Question: I'm working on a project in C# by implementing a <URL>.Now I'm having problems and I sent a mail with this image to both writer but no one is replying

Any Suggestion of digest algorithm to calculate threshold?
and also having difficult in understanding mapping function of research paper.
<URL> and I think both are same with just a little bit of changing..
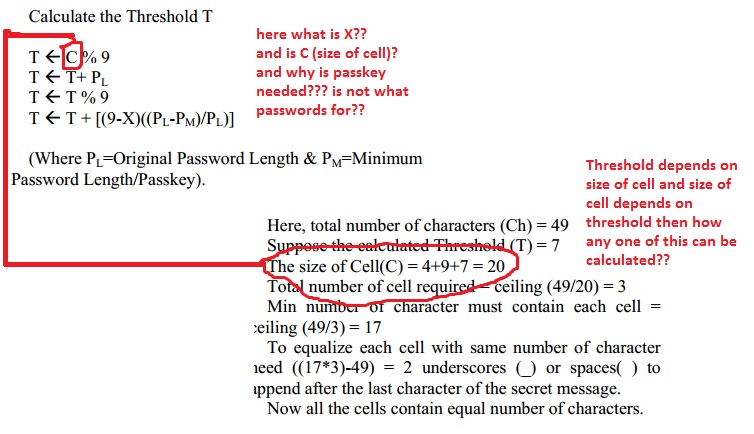
Answer: That's an unfortunate situation you're in. Both papers lack clarity and all the relevant information to fully replicate the process. The older paper even admits that (Section 4, Step IX).
Regardless, there is some clarification and detective work we can do ourselves.
- 'T''C'- 'C''T'
The in the Threshold algorithm is most likely a typo of 'Ch'. In the more recent paper, Step 1 in Section II, says that the threshold calculation depends on the number of characters in the message. Additionally, in the older paper, they assign the number of characters to . Considering the amount of replication between the two papers, it wouldn't be surprising if they forgot to change to 'Ch'. Unfortunately, they don't provide the algorithm for calculating the factor (threshold in the paper of interest), but we can assume they had at least written it down somewhere unpublished, which they copied for the new paper to describe the threshold algorithm.
When it comes to 'X', you're out of luck. I found no other reference of it anywhere in the paper and all the inputs for the threshold function are accounted for (Ch: total number of characters, PL: password, PM: passkey). This leads me to speculate... what if... 'X' is a typo of , since they are next to each other on the keyboard? This would also be consistent with the algorithm returning values no greater than 9. Other than suspecting that with all the mod 9 operations litterred throughout, the old paper explicitly says so (Section 4, Step IX):
> Generally value lies within the range 2 to 9 because practical experiment shows that above this value, the time taken by the block mapping function is too much and output values goes beyond the range.
Overall, I speculate the correct algorithm is something like:
'''
T = Ch % 9
T = T + PL
T = T % 9
T = T + [(9-Ch)((PL-PM)/PL)
'''
However, there is one final point. '(PL-PM)/PL' can return a floating number. If you use integer division or the floor function (both equivalent), the algorithm is consistent with giving values between 2 and 9. In fact, I get values between 0 and 8 but you can shift them by one to get the range 1-9.
If all else fails, may I recommend you just randomly generate a value of 'T' within its acceptable bounds? As long as the generation of that value does not create any internal inconsistency of the algorithm, i.e., 'T' be calculated as described in the paper or else some later step won't function properly, you should be fine.
---
Regarding the mapping function for 'Bi', Equation 7 makes it absolutely clear what the function is. The inconsistencies with the form described in step 10 of the example (p. 47) stem from typos and redefining variables halfway through the paper. To be explicit, F is a typo of 'T' and u is the same as 'C', which is the size of unit. For some silly reason (probably because it was defined as such in the old paper), they used u instead of 'C' in step 3 of the example. And it is T to the power of i times C to the power of i, or 'Math.Pow(T,i) * Math.Pow(C,i)'.
If I may express my opinion at this point, the way they define the mapping function is not convincing to me. They say the traits of the function must be that the numbers generated must be between 1 and B, where B in the number of blocks you have in the image after height and width segmentation. They also say that a collision must not occur or you will end up embedding to the same block twice and therefore overwriting previously hidden information. Those traits are legit and necessary, but their implementation and argument of what is just questionable. No need to reinvent the wheel, especially for random number generating functions, since you can't guarantee thorough investigation that it does satisfy your requirements.
I would simply go with generating a list of numbers 1, 2, 3, ..., B and then shuffle it. It guarantees no number exceeding the limit, there will be no collision and you also guarantee a well randomised order. The most popular shuffling algorithm for that is the Fisher-Yates. <URL> it.